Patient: sex M, age 31
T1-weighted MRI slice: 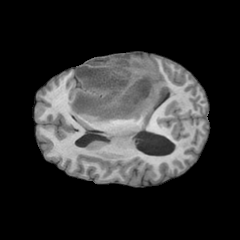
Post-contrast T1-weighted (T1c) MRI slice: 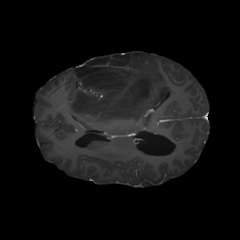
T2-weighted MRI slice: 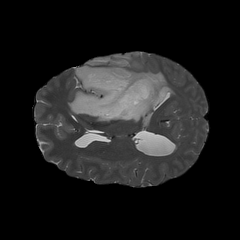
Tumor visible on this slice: yes
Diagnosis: Astrocytoma, IDH-mutant
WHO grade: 3